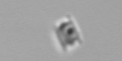
Label: Bacillariophyceae_morphotype1